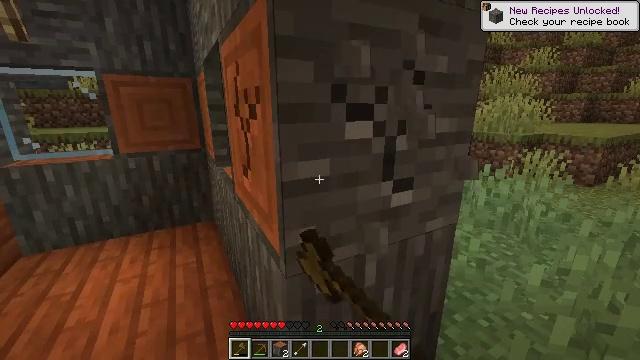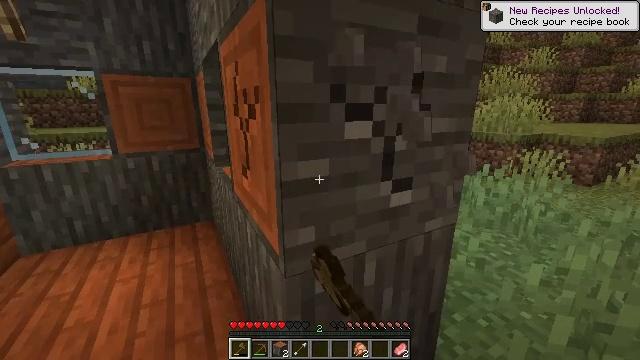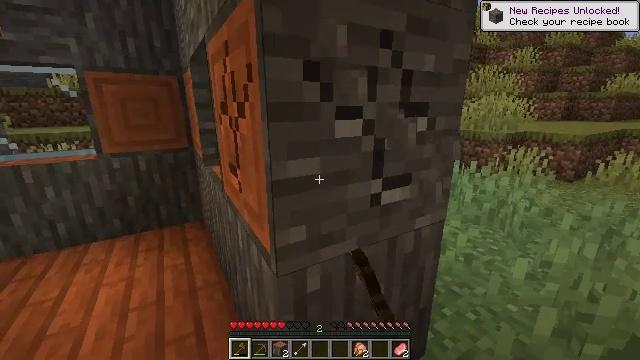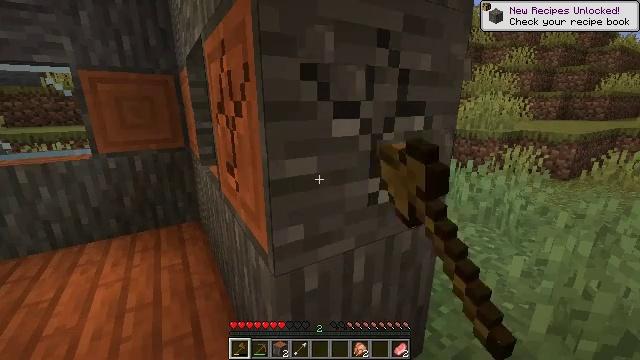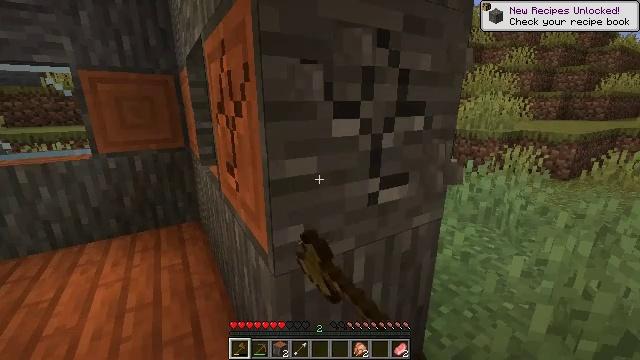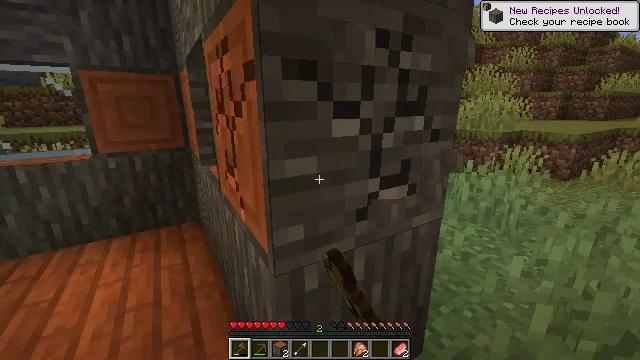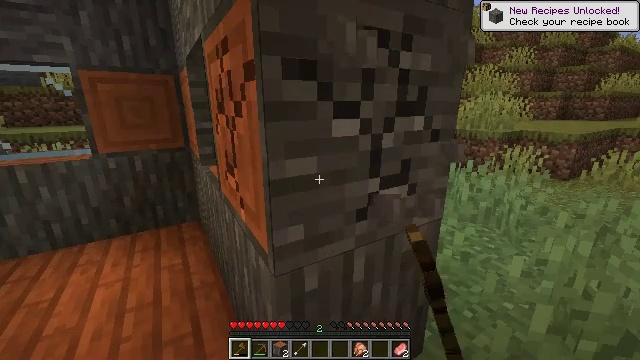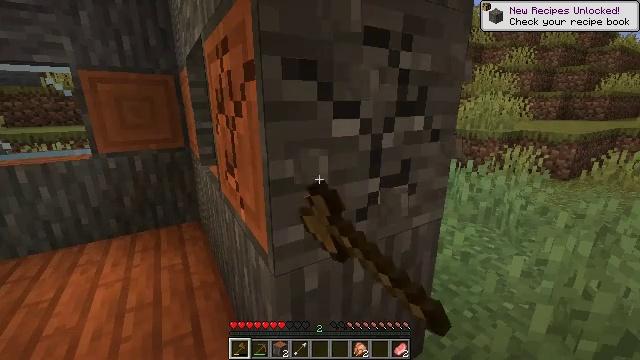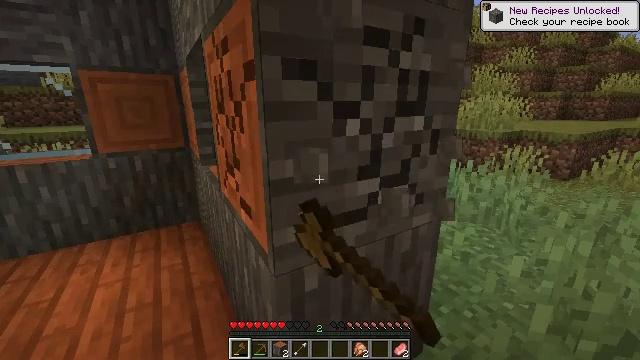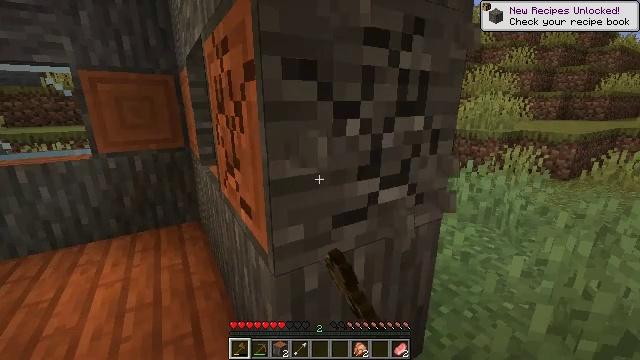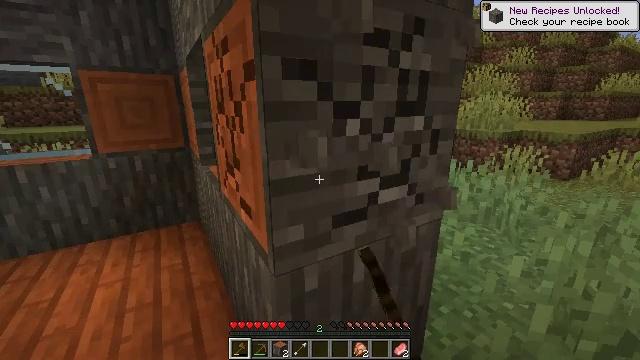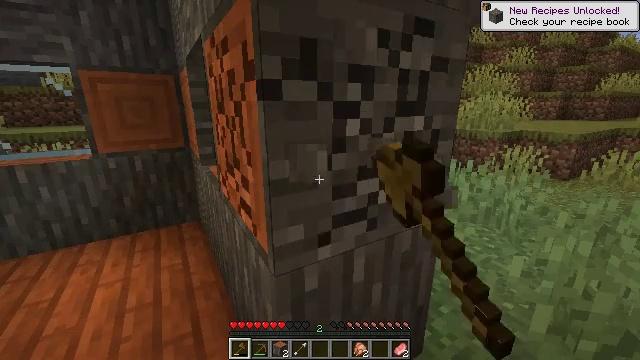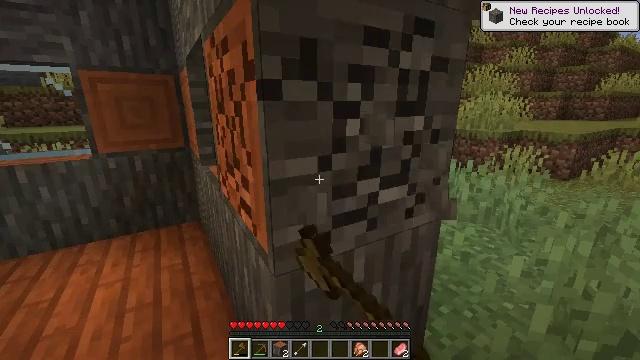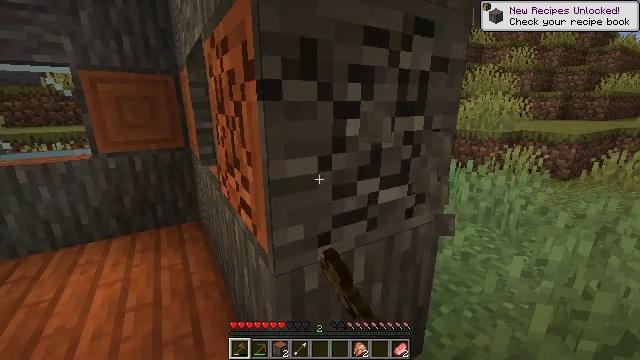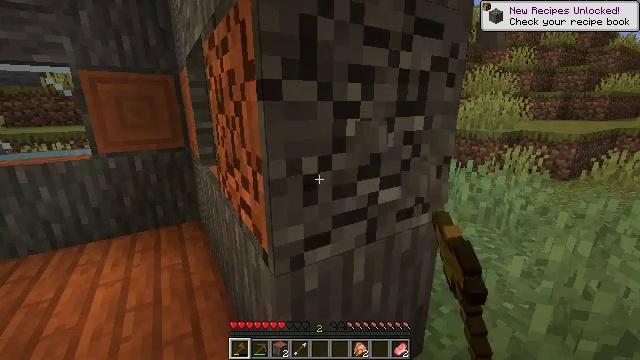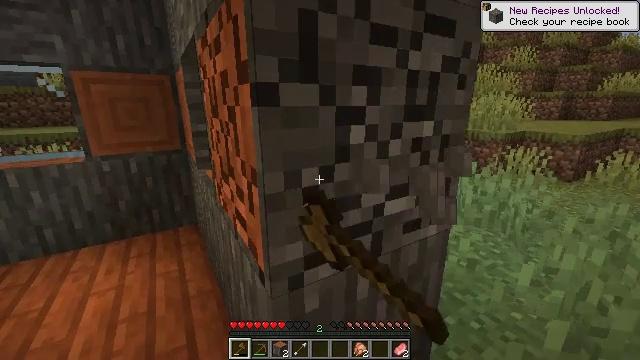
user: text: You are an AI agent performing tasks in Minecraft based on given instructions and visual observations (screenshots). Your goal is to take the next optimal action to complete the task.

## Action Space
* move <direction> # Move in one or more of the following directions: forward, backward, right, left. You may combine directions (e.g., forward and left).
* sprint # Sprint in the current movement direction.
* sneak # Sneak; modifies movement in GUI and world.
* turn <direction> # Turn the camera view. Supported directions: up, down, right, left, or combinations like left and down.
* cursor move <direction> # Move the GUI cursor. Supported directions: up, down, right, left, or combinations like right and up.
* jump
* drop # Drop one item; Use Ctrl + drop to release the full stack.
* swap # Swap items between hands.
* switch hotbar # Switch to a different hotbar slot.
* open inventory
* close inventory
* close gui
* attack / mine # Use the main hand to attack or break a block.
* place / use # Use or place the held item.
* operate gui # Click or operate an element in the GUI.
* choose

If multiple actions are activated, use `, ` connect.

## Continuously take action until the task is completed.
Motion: motion action
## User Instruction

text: Break the acacia log from the tree.
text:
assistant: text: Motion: attack / mine
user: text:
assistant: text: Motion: turn right, attack / mine
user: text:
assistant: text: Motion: attack / mine
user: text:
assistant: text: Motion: attack / mine
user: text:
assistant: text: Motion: attack / mine
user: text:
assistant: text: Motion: attack / mine
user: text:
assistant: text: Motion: attack / mine
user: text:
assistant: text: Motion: attack / mine
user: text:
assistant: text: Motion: attack / mine
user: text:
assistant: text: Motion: attack / mine
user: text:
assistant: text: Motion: attack / mine
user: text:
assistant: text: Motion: attack / mine
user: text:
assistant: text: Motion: attack / mine
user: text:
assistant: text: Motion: attack / mine
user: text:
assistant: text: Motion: move forward, attack / mine
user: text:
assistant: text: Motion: move forward, attack / mine
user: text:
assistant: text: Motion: move forward, attack / mine
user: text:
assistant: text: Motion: move forward and move right, turn left and down, attack / mine
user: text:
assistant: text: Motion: move forward and move right, turn left and down, attack / mine
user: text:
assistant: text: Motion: move forward and move right, turn left and down, attack / mine
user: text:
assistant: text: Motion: move right, turn left and down, attack / mine
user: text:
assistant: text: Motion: turn left, attack / mine
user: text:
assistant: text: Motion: turn left, attack / mine
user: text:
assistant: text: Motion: attack / mine
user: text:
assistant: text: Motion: attack / mine
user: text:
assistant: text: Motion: attack / mine
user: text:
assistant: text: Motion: attack / mine
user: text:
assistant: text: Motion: attack / mine
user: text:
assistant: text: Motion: attack / mine
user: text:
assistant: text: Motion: turn left and up, attack / mine